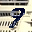
Label: 9